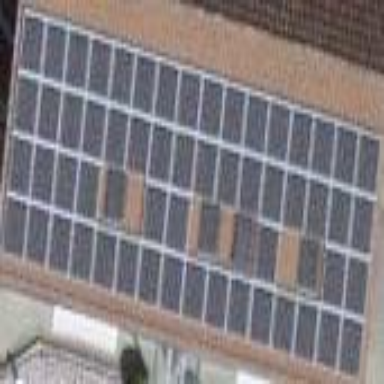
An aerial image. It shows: Solar photovoltaic panel generator.